A spectrogram of one vibration snapshot from a rotating bearing is shown (time on one axis, frequency on the other). What is the most likely bearing condition (normal, inner_race, outer_race, ball)?
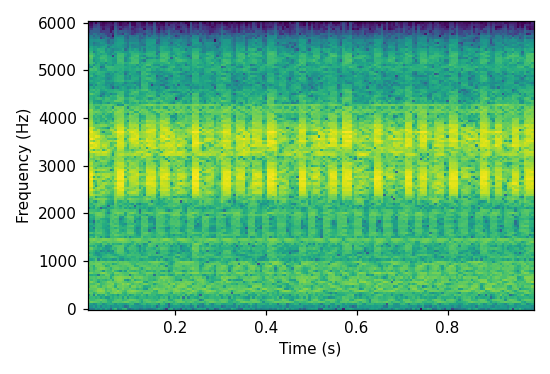
Answer: inner_race